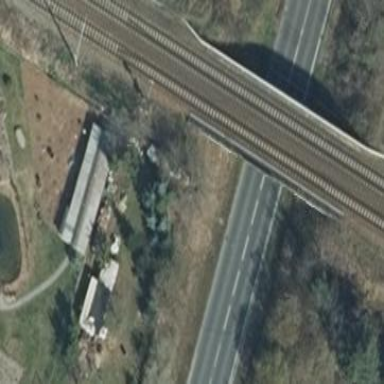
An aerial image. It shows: Bridge that is part of the railway land use.